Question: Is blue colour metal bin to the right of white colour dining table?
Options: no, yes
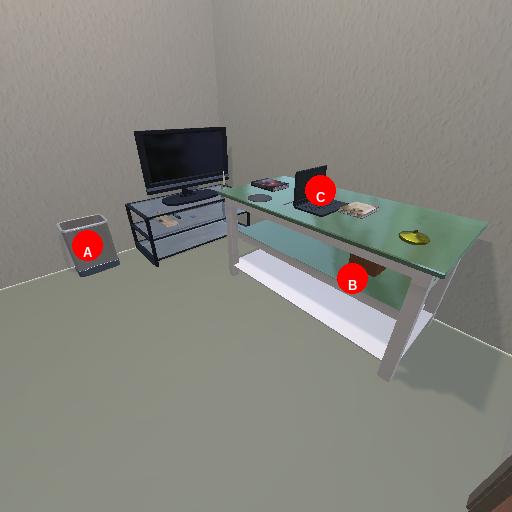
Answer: no